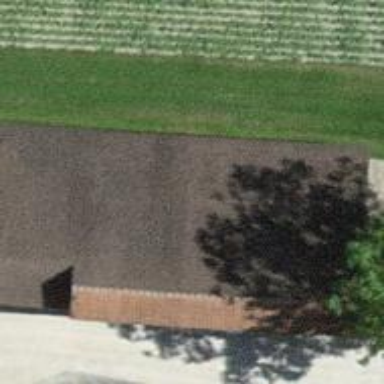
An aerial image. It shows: Barn.